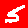
Digit: 5